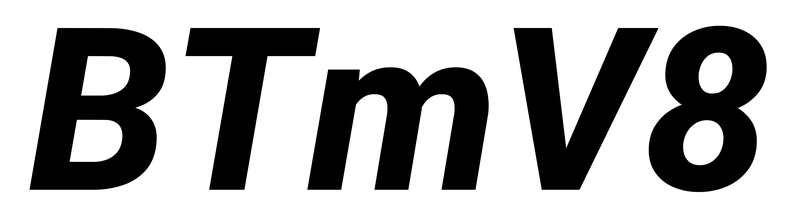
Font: Roboto-Italic_ExtraBold_Italic